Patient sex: M
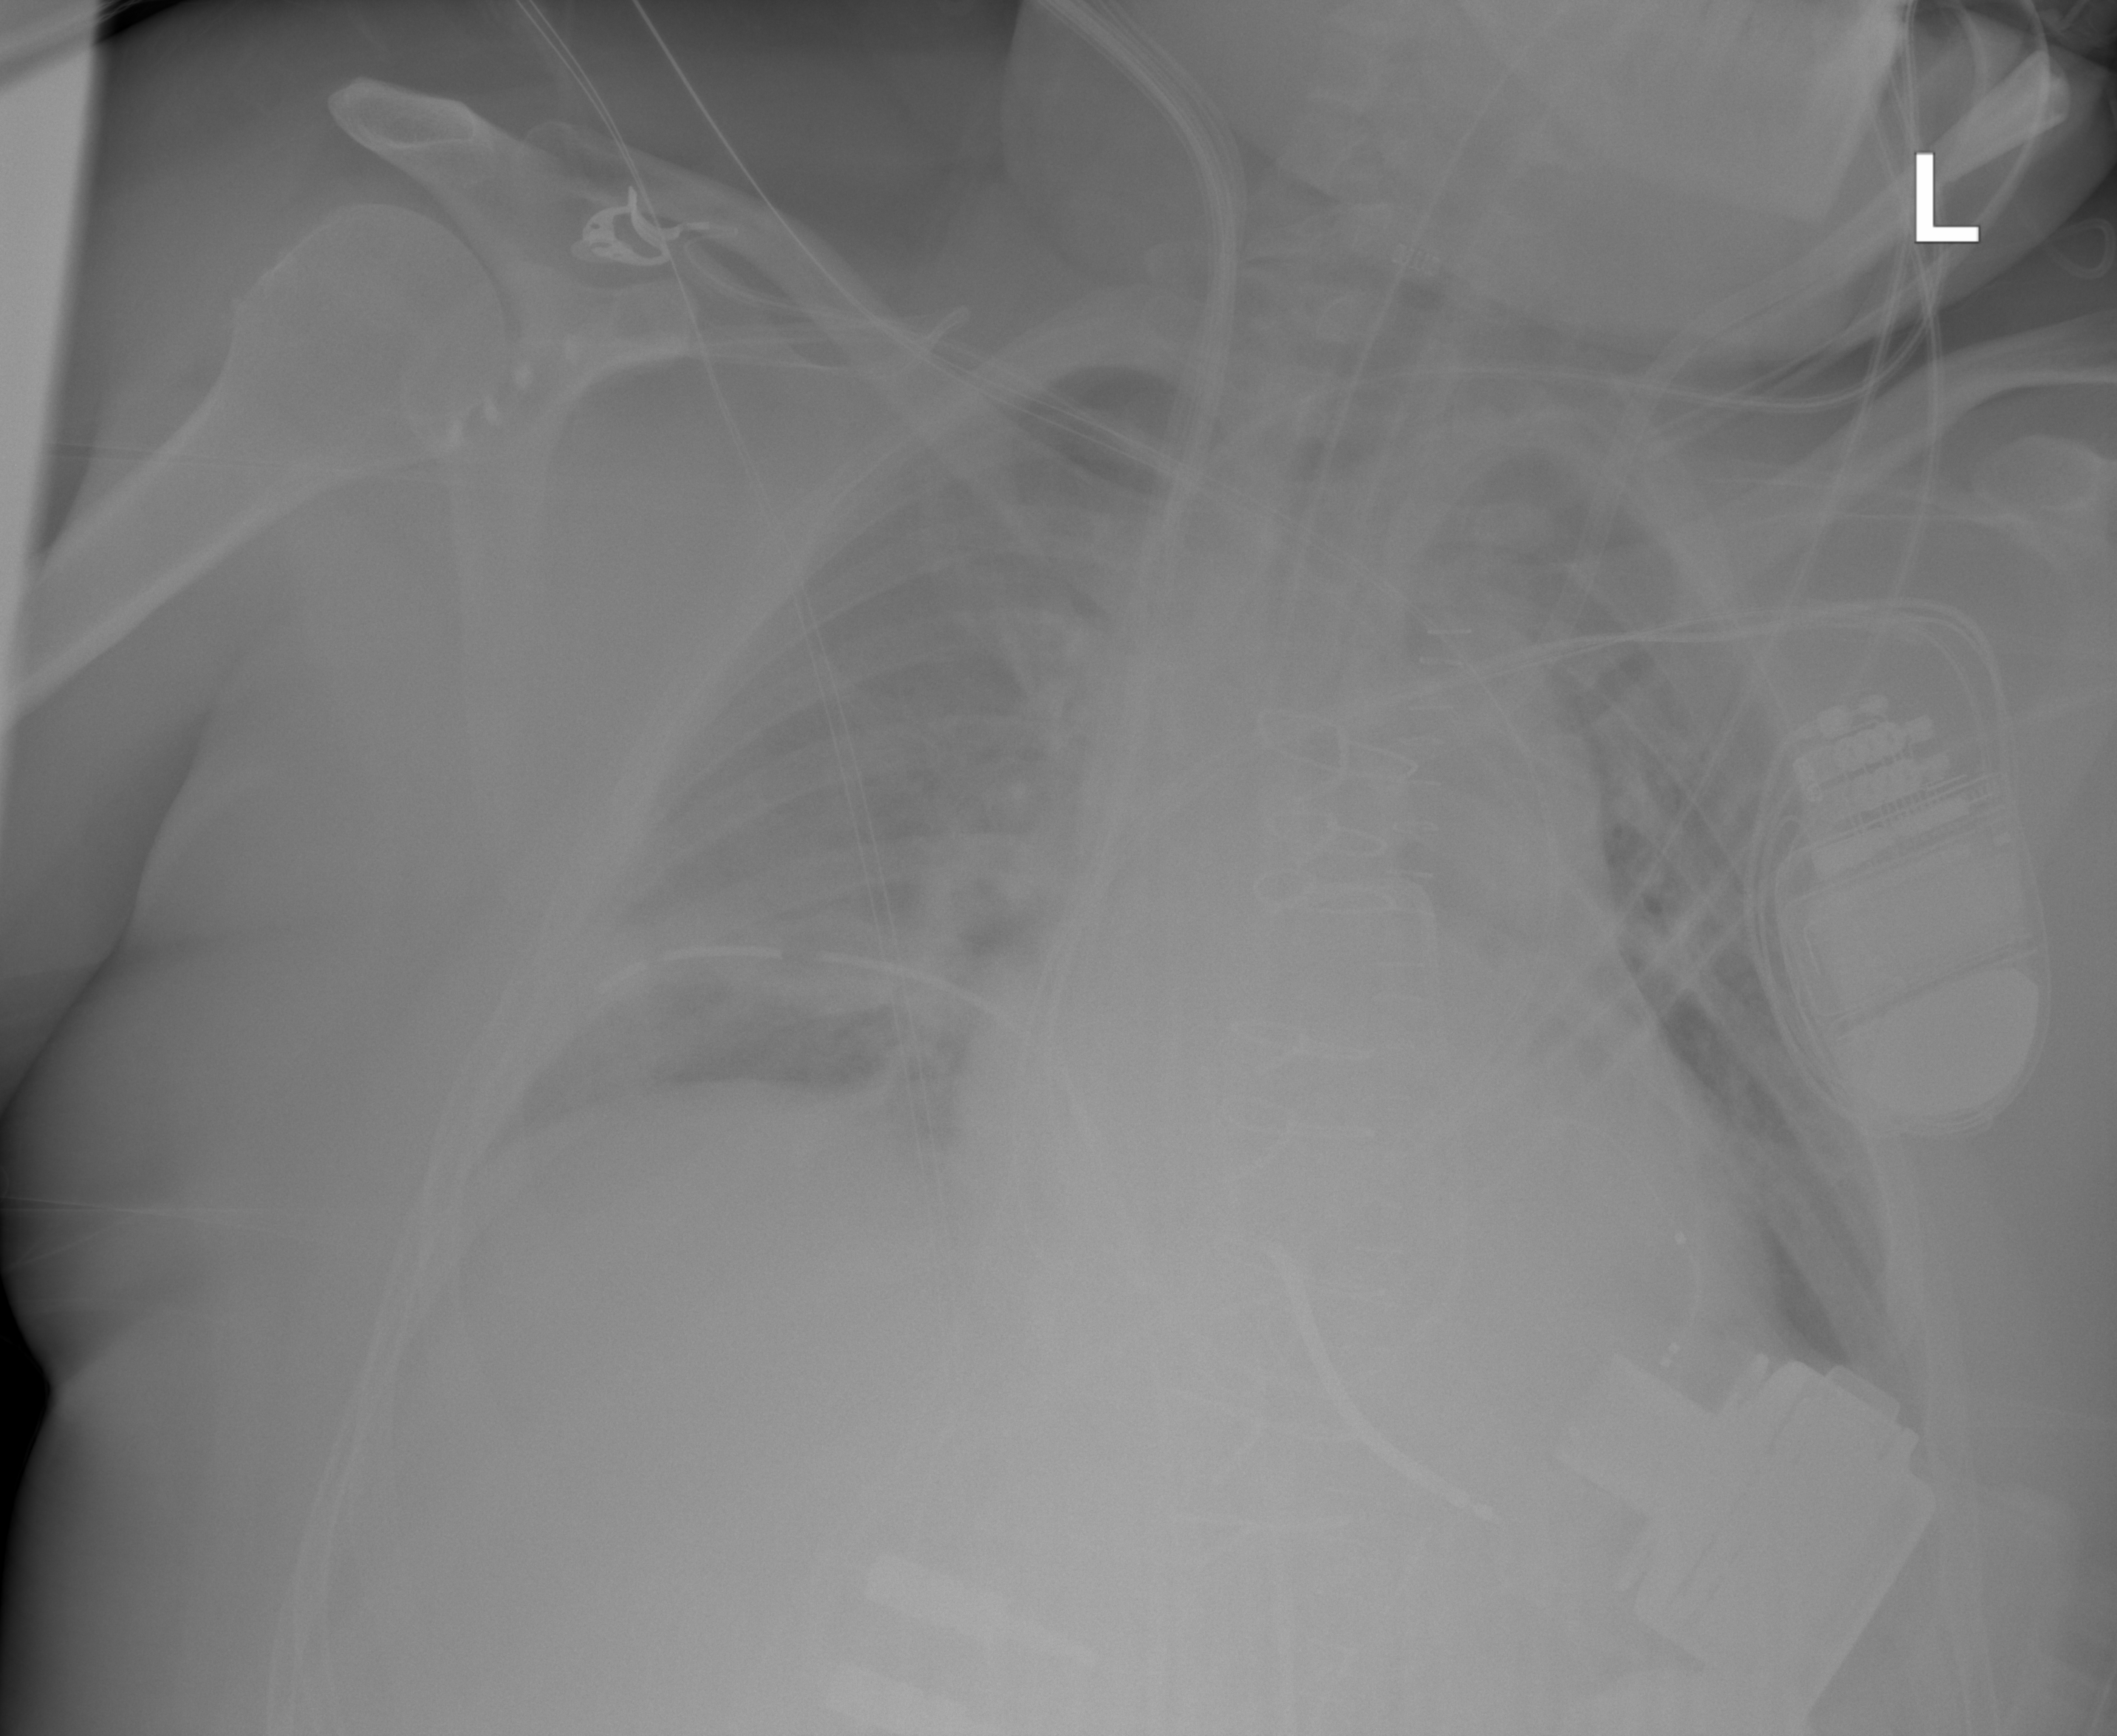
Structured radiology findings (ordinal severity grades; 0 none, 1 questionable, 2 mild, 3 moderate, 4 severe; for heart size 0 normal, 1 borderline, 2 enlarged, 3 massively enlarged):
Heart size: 2
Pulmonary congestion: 0
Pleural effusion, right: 2
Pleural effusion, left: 0
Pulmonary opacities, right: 0
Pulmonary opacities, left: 0
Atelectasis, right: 2
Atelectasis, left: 2